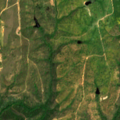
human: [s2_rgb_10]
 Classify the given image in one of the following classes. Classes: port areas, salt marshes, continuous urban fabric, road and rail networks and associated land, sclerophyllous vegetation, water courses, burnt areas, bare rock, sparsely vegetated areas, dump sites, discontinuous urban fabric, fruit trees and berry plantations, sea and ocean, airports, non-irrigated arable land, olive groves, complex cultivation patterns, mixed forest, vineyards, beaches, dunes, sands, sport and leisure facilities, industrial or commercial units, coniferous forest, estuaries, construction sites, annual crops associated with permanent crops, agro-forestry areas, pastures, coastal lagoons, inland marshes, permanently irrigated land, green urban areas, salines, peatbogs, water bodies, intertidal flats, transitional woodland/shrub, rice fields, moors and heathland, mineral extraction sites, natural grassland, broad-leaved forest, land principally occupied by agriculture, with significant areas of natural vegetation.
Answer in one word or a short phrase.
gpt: continuous urban fabric